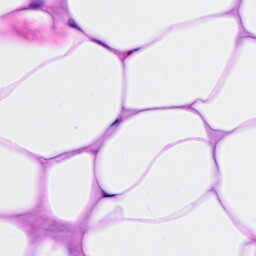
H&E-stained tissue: Breast